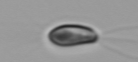
Label: Chrysochromulina